Question: What I'm trying to do is when I input a number, it will display the table with 5 value in 1 row. But the problem that I facing is when I input as 67, it doesn't look like what I want. What I want is always echo a number of cells which is a multiple of 5.
Here's is the output suppose like this, but my output only show until 67, it doesn't show the rest empty cell in table:

Here's is my code for input html:
'''
<!DOCTYPE html>
<html>
<body>
<form action = "shownumber.php" method="POST">
<label>Please input the maximum number : </label><input type="number" name="Max_number" required size="20">&nbsp;&nbsp;<input type="submit" name="submit" onclick="print_number($Max_number)"/>
</form>
</body>
</html>
'''
Here's is my code for php file:
'''
<table>
<?php
$Max_number = $_POST["Max_number"];
function print_number($Max_number)
{
$x=1;
for ($col=1; $col <= 5; $col++) {
if($x <= $Max_number){
echo "<td>" . $x . "</td>";
$x++;
}
else
echo "<td></td>";
}
}
print_number($Max_number);
?>
</table>
'''
Can someone help me to solve this issue? Thanks.
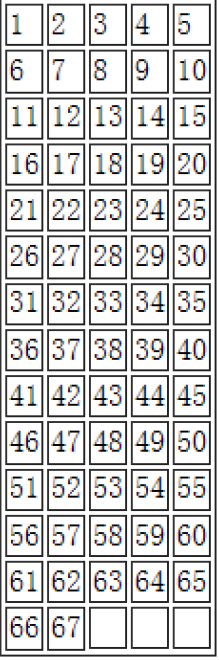
Answer: Your 'shownumber.php' should probably look like this:
'''
<table>
<?php
function print_number($Max_number) {
$x = 1;
while ($x <= $Max_number) {
echo "<tr>";
for ($col=1; $col <= 5; $col++) {
echo ($x <= $Max_number)
? "<td>{$x}</td>"
: '<td></td>';
$x ++;
}
echo "</tr>";
}
}
print_number($_POST["Max_number"] ?? 0);
?>
</table>
'''
1. You should use <tr> to quote all rows.
2. You should continuously printing rows until the max number is reached (see the while loop).
Some other code-style improvements:
1. The global $Max_number=$_POST["Max_number"] is not needed if you can simply use $_POST["Max_number"] as the function argument.
2. Simplified your if-then statement into ternary operator to keep things clean and short.
3. Used null coalesce operator $_POST["Max_number"] ?? 0 to prevent error if the form submission is not correct.